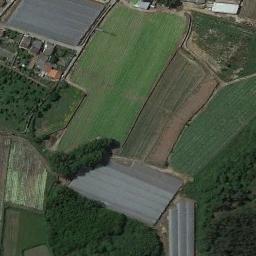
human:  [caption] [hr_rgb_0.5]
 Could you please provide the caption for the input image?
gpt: There is a row of grey houses beside the terraces .

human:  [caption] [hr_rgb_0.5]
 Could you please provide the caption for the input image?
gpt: The green terrace is next to some houses and trees .

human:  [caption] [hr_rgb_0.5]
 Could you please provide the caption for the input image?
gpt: Many roads and buildings next to many irregularly shaped green fields .

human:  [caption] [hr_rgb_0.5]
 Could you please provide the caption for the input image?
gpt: There are many buildings beside the terraces .

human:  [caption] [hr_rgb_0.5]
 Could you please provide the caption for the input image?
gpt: There are some green trees beside the terraces .